Question: I've been searching for some CSS or jQuery that will achieve a translucent effect. Most of what I've seen are people using translucent as a synonym for transparent, and that's not really accurate or what I'm trying to get.
I would like a box and when this box passes over objects, it distorts the objects underneath. Think a bathroom window. It allows light to pass through, but not a clear picture. I've attached an image showing what I want to achieve.
My thinking is I would apply this effect on the top image (the white box in the sample image) but it might possibly be something else. Also, I'm pretty sure this will be javascript but I'm including CSS as an option in case there's something out there I didn't know could produce this type of thing.

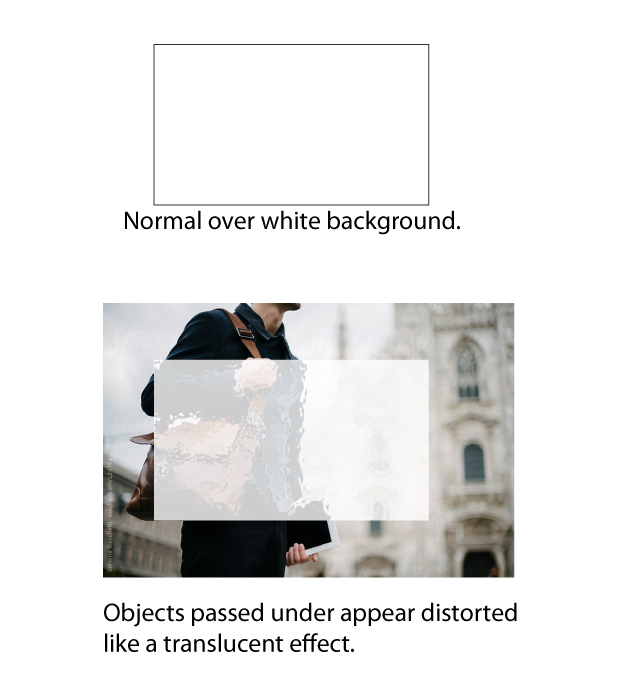
Answer: As been suggested:
1. If you only need the effect to appear over an image (and not on top of html text etc.)
2. The number of images the effect should appear over is limited
Then you could prepare an alternate version of each image with the translucent effect applied, then use the alternate image inside the effect box as background image, where the background-position is calculated based on the box position.
Or you could look into this more complicated way: <URL>